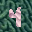
Label: 4